Question: I want to fill a gridview using data from an object named 'Shop_photos'that has the below structure and rows in it:

---
The problem in the below code is that even though I am filling the searchlist with the result (I checked that because the message "I AM HERE" which is inside the 'for' is being printed as it should), the flag become 'false' for some reason and and I get the toast about no valid shop photos and I go back to the previous page, as I say in the 'else' part in 'onPostExecute'.
This is the Logcat:
'''
04-27 17:29:42.400 30431-30431/guide_me_for_all.guide_me_for_all I/Timeline: Timeline: Activity_launch_request id:guide_me_for_all.guide_me_for_all time:161438256
04-27 17:29:44.142 30431-30431/guide_me_for_all.guide_me_for_all I/Timeline: Timeline: Activity_launch_request id:guide_me_for_all.guide_me_for_all time:161439997
04-27 17:29:44.472 30431-30431/guide_me_for_all.guide_me_for_all D/width of screen: 480
04-27 17:29:44.492 30431-30431/guide_me_for_all.guide_me_for_all I/Choreographer: Skipped 48 frames! The application may be doing too much work on its main thread.
04-27 17:29:44.762 30431-30431/guide_me_for_all.guide_me_for_all D/SHOP ID1: QfqCIzTSRg
04-27 17:29:45.013 30431-30431/guide_me_for_all.guide_me_for_all D/I AM HERE: [ 04-27 17:29:45.043 30431:30431 I/Choreographer ]
Skipped 121 frames! The application may be doing too much work on its main thread.
04-27 17:29:47.065 30431-30431/guide_me_for_all.guide_me_for_all D/SHOP SUGGESTION: Costa Coffee Nicosia
04-27 17:29:47.065 30431-30431/guide_me_for_all.guide_me_for_all I/MemoryCache: MemoryCache will use up to 32.0MB
04-27 17:29:47.075 30431-30431/guide_me_for_all.guide_me_for_all I/Choreographer: Skipped 442 frames! The application may be doing too much work on its main thread.
04-27 17:29:47.355 30431-30817/guide_me_for_all.guide_me_for_all I/MemoryCache: cache size=76800 length=1
04-27 17:29:47.405 30431-30431/guide_me_for_all.guide_me_for_all I/Choreographer: Skipped 61 frames! The application may be doing too much work on its main thread.
04-27 17:29:47.695 30431-30431/guide_me_for_all.guide_me_for_all I/Timeline: Timeline: Activity_idle id: android.os.BinderProxy@41ffbda8 time:161443549
04-27 17:29:47.695 30431-30431/guide_me_for_all.guide_me_for_all I/Timeline: Timeline: Activity_idle id: android.os.BinderProxy@41f2a440 time:161443549
'''
---
This is the fragment in which I do the query to fill the 'result' object:
'''
public class ViewShopsPhotosFragment extends Fragment {
protected ProgressDialog proDialog;
private long mLastClickTime = 0;
String shopname = null;
String shopid = null;
GridView gridview;
List<ParseObject> ob;
GridViewAdapter adapter;
List<PhotosList> photosarraylist = null;
boolean flag_photos = false;
View convertView = null;
@Override
public View onCreateView(LayoutInflater inflater, ViewGroup container, Bundle savedInstanceState) {
proDialog = CustomProgressDialog.ctor(this.getActivity());
if (convertView == null) {
convertView = getLayoutInflater(savedInstanceState).inflate(R.layout.fragment_viewshopsphoto, container, false);
Parse.initialize(this.getActivity().getApplicationContext(), "hoMaKMBjhkjh", "wWV193mEtPqbhjgh");
// Execute RemoteDataTask AsyncTask
new RemoteDataTask().execute();
}
return convertView;
}
// RemoteDataTask AsyncTask
private class RemoteDataTask extends AsyncTask<Void, Void, Void> {
@Override
protected void onPreExecute() {
super.onPreExecute();
proDialog.show();
}
@Override
protected Void doInBackground(Void... params) {
// Create the array
photosarraylist = new ArrayList<PhotosList>();
final ParseQuery<ParseObject> shop = ParseQuery.getQuery("Shop");
shop.whereEqualTo("name", shopname); //shop name
shop.findInBackground(new FindCallback<ParseObject>() {
public void done(final List<ParseObject> shopList, ParseException e) {
if (e == null) {
shopid = shopList.get(0).getObjectId();
Log.d("SHOP ID1", shopid);
ParseQuery<ParseObject> query_photos = new ParseQuery<ParseObject>("Shop_photos");
query_photos.whereEqualTo("name", ParseObject.createWithoutData("Shop", shopid)); //shop name
//pio prosfati prwta
query_photos.orderByDescending("updatedAt");
try {
ob = query_photos.find();
for (ParseObject photo : ob) {
Log.d("I AM HERE", "");
flag_photos = true;
ParseFile image = (ParseFile) photo.get("photo");
PhotosList photolist = new PhotosList();
photolist.setPhoto(image.getUrl());
photolist.setShopname(shopname);
photosarraylist.add(photolist);
}
} catch (ParseException e1) {
e1.printStackTrace();
}
} else {
Log.d("shop", "Error: " + e.getMessage());
}
}
});
return null;
}
@Override
protected void onPostExecute(Void result) {
if (flag_photos) {
// Locate the gridview in gridview_main.xml
gridview = (GridView) convertView.findViewById(R.id.photos_grid);
// Pass the results into ListViewAdapter.java
adapter = new GridViewAdapter(getActivity(), photosarraylist);
// Binds the Adapter to the ListView
gridview.setAdapter(adapter);
}
else{
Toast.makeText(getActivity().getApplicationContext(), "We couldn't find any photos for this shop!", Toast.LENGTH_LONG).show();
Intent intent;
intent = new Intent(getActivity().getApplicationContext(), BaseActivity.class);
intent.putExtra("flag_showshop", "Y");
intent.putExtra("shopname", shopname);
intent.setFlags(Intent.FLAG_ACTIVITY_NO_HISTORY | Intent.FLAG_ACTIVITY_CLEAR_TASK);
//intent.setFlags(Intent.FLAG_ACTIVITY_CLEAR_TOP | Intent.FLAG_ACTIVITY_SINGLE_TOP);
getActivity().overridePendingTransition(R.anim.push_up_in, R.anim.push_up_out);
proDialog.hide();
startActivity(intent);
}
proDialog.hide();
}
}
}
'''
---
This is the class in which I send and the data from - 'PhotosList':
'''
public class PhotosList {
private String photo;
private String shopname;
public String getPhoto() {
return photo;
}
public void setPhoto(String photo) {
this.photo = photo;
}
public String getShopname() {
return shopname;
}
public void setShopname(String shopname) {
this.shopname = shopname;
}
}
'''
---
This is the 'GridViewAdapter' that set data in the textviews e.t.c:
'''
public class GridViewAdapter extends BaseAdapter {
// Declare Variables
Context context;
LayoutInflater inflater;
ImageLoader imageLoader;
private List<PhotosList> photosarraylist = null;
private ArrayList<PhotosList> arraylist;
public GridViewAdapter(Context context, List<PhotosList> photosarraylist) {
this.context = context;
this.photosarraylist = photosarraylist;
inflater = LayoutInflater.from(context);
this.arraylist = new ArrayList<PhotosList>();
this.arraylist.addAll(photosarraylist);
imageLoader = new ImageLoader(context);
}
public class ViewHolder {
ImageView phone;
}
@Override
public int getCount() {
return photosarraylist.size();
}
@Override
public Object getItem(int position) {
return photosarraylist.get(position);
}
@Override
public long getItemId(int position) {
return position;
}
public View getView(final int position, View view, ViewGroup parent) {
final ViewHolder holder;
if (view == null) {
holder = new ViewHolder();
view = inflater.inflate(R.layout.gridview_item_viewphotos, null);
// Locate the ImageView in gridview_item.xml
holder.phone = (ImageView) view.findViewById(R.id.photo);
view.setTag(holder);
} else {
holder = (ViewHolder) view.getTag();
}
// Load image into GridView
imageLoader.DisplayImage(photosarraylist.get(position).getPhoto(),
holder.phone);
// Capture GridView item click
view.setOnClickListener(new OnClickListener() {
@Override
public void onClick(View arg0) {
// Send single item click data to SingleItemView Class
Intent intent = new Intent(context, SingleItemView_GridPhotosActivity.class);
// Pass all data phone
intent.putExtra("photo", photosarraylist.get(position).getPhoto());
intent.putExtra("shopname", photosarraylist.get(position).getShopname());
context.startActivity(intent);
}
});
return view;
}
}
'''
---
This is the layout of the first fragment:
'''
<RelativeLayout xmlns:android="http://schemas.android.com/apk/res/android"
xmlns:tools="http://schemas.android.com/tools"
android:layout_width="match_parent"
android:layout_height="match_parent"
android:descendantFocusability="beforeDescendants"
android:focusableInTouchMode="false"
tools:context="guide_me_for_all.guide_me_for_all.ViewPhotoCommentActivity"
android:background="@drawable/pattern9">
<LinearLayout
android:orientation="vertical"
android:layout_marginLeft="16dp"
android:layout_marginRight="16dp"
android:layout_width="fill_parent"
android:layout_height="fill_parent">
<RelativeLayout
android:layout_width="fill_parent"
android:layout_height="wrap_content">
<ImageButton
android:layout_width="60dp"
android:layout_height="60dp"
android:id="@+id/lessinfo"
android:background="@drawable/less"
android:layout_alignParentTop="false"
android:layout_alignParentRight="false"
android:layout_alignParentEnd="false"
android:layout_alignParentLeft="true" />
</RelativeLayout>
<LinearLayout
android:orientation="vertical"
android:layout_width="fill_parent"
android:layout_height="fill_parent"
android:background="#ecf0f1"
android:layout_marginBottom="16dp">
<GridView
android:id="@+id/photos_grid"
android:layout_width="fill_parent"
android:layout_height="fill_parent"
android:columnWidth="120dp"
android:gravity="center"
android:horizontalSpacing="5dp"
android:numColumns="auto_fit"
android:stretchMode="columnWidth"
android:verticalSpacing="5dp"
android:layout_marginTop="16dp"
android:layout_gravity="center"
android:nestedScrollingEnabled="true"
android:smoothScrollbar="true"
android:layout_marginBottom="16dp" />
</LinearLayout>
</LinearLayout>
</RelativeLayout>
'''
---
And this is the layout of each gridview item:
'''
<?xml version="1.0" encoding="utf-8"?>
<RelativeLayout xmlns:android="http://schemas.android.com/apk/res/android"
android:layout_width="fill_parent"
android:layout_height="fill_parent" >
<ImageView
android:id="@+id/photo"
android:layout_width="match_parent"
android:layout_height="match_parent" />
</RelativeLayout>
'''
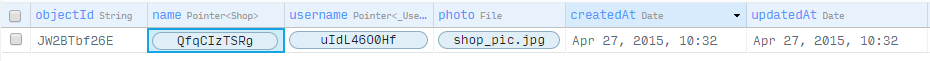
Answer: First, I guess you have the first necessary step to start to share data on Parse (registration and initialize). I say that because in your model class (PhotoList) I didn't see any annotations about this.
Second and more important, I love Parse, and the best way if you're going to work with data and then to use adapters for Grid/List Views, is not extends of BaseAdapter, It's better ParseQueryAdapter.
You can get all data in the adapter and then, you can do whatever you want whit them, because like BaseAdapter or ArrayAdapter, has getView method as well.
I recommend you take a look to these links:
(Example from GitHub) <URL>
(Official Doc) <URL>
I hope you like! :)